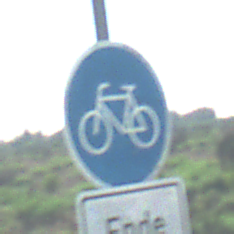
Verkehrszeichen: Radweg
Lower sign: HinweisDurchVerbaleAngabe2
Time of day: MorningAfternoon
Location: Outdoor (Special)
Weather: Clear
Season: NotSpecified
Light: Natural